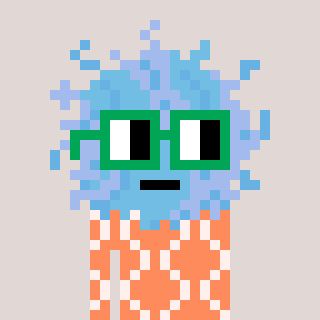
a pixel art character with square green glasses, a lint-shaped head and a peachy-colored body on a warm background